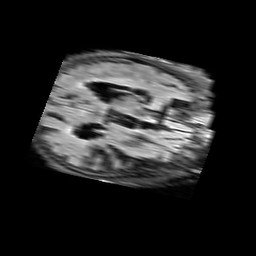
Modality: FLAIR
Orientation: axial
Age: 75
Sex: male
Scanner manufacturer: philips
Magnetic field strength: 3 T
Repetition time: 11 s
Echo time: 0.12 s